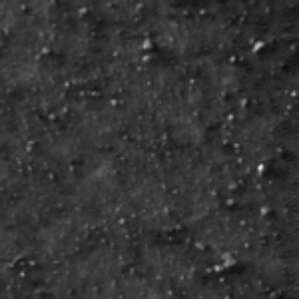
Label: frost